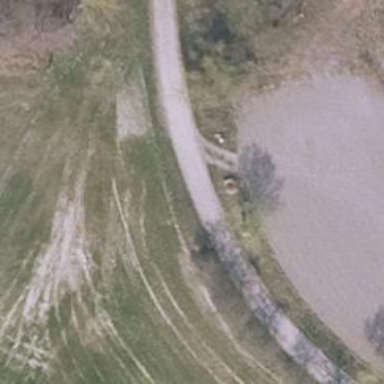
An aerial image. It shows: Unclassified road with grade 1 track type.